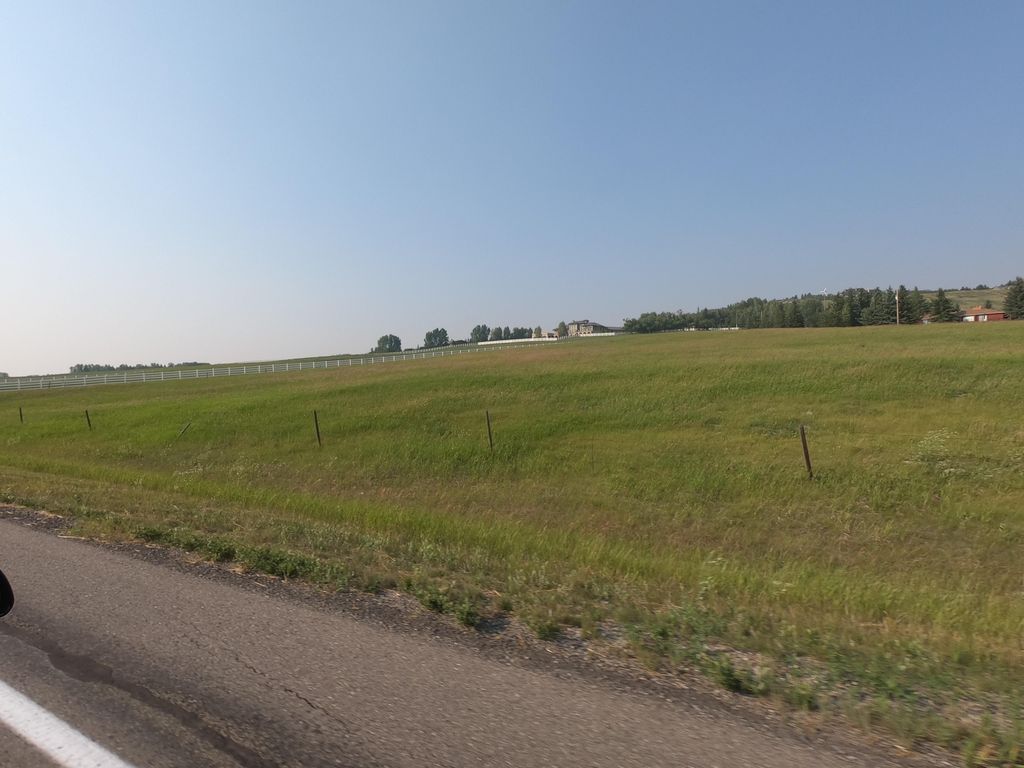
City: calgary